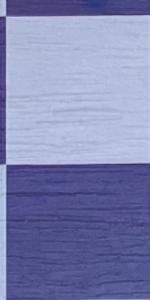
Label: Empty